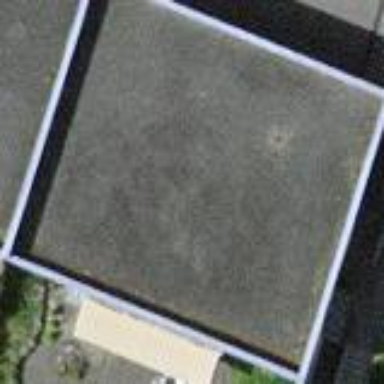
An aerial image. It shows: Terrace building.